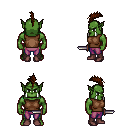
a pixel art fantasy rpg character, male body template, orc, green skin, brown sleeveless shirt, magenta pants, brown mohawk hairstyle, maroon shoes, dagger, four views (front, back, left, right), 2x2 character sprite sheet, small pixel art, hard edges, no anti-aliasing